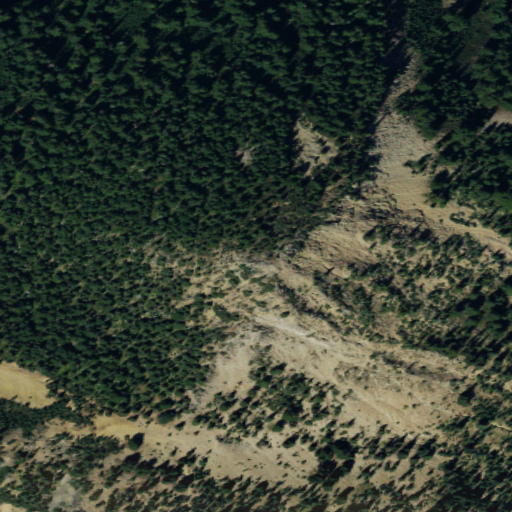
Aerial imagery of mountain in Washington named McNeil Peak containing evergreen forest, grassland, and shrub